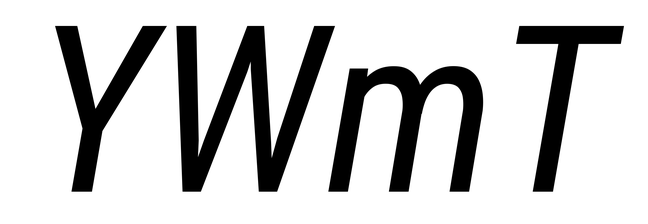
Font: Roboto-Italic_Condensed_Italic